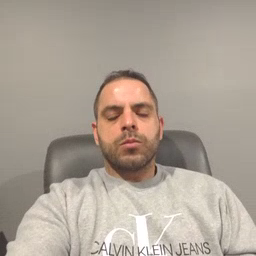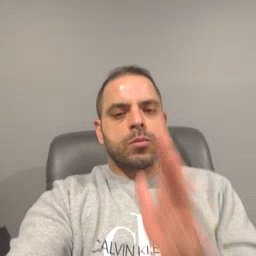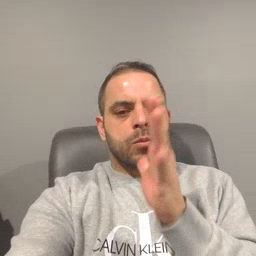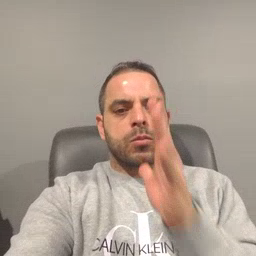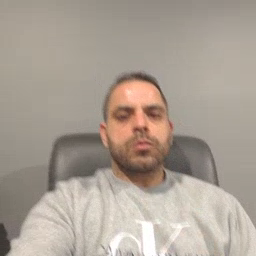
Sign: mom